Chest X-ray. View position: AP
Patient age: 59
Patient sex: M
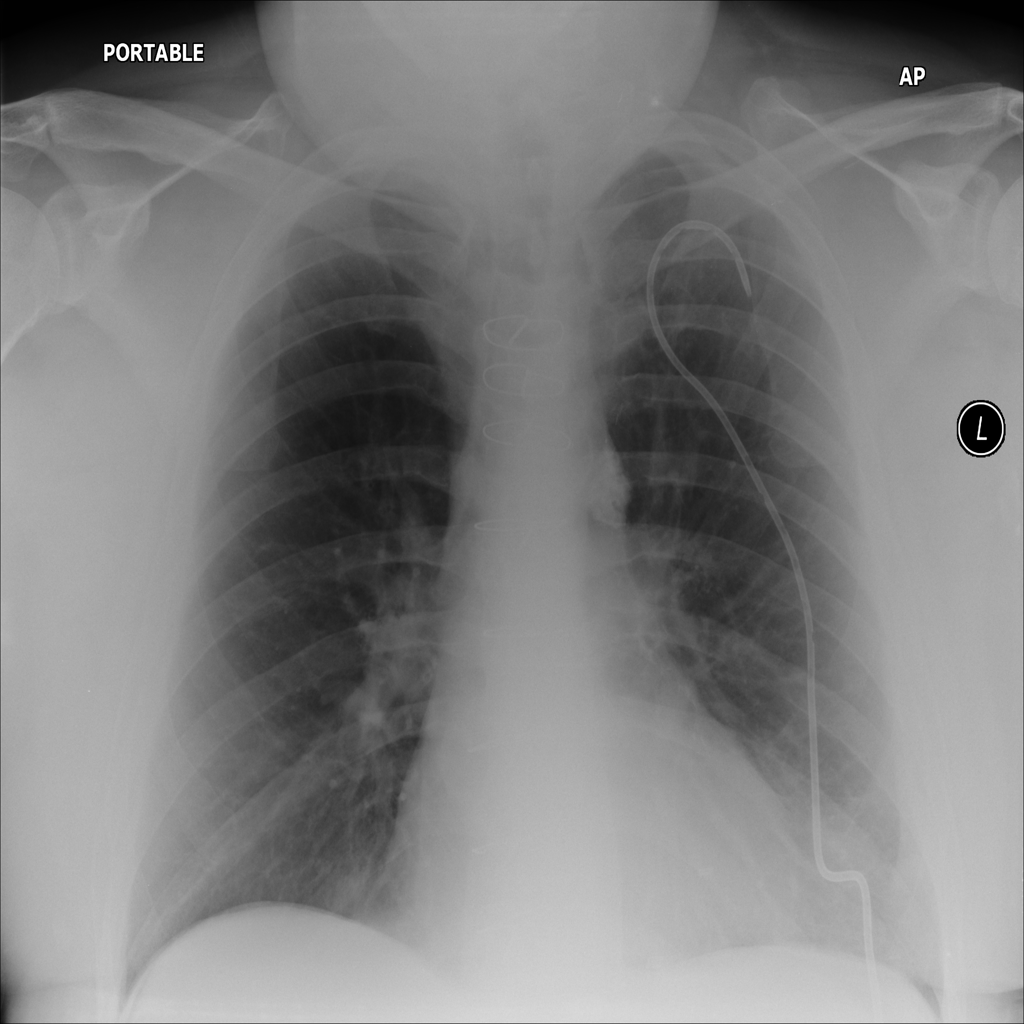
Finding: Pneumothorax